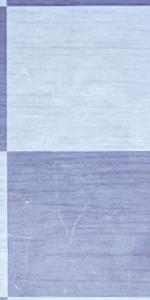
Label: Empty